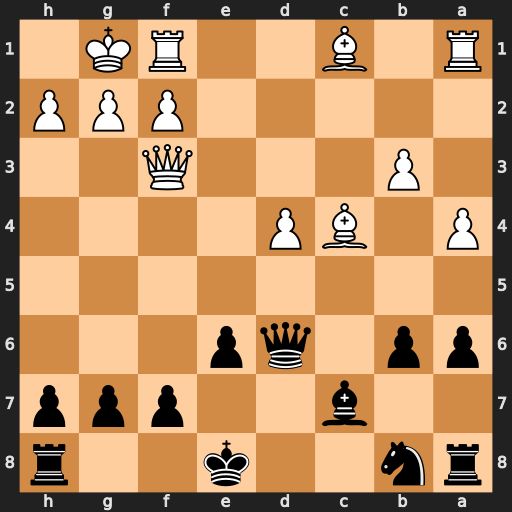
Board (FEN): rn2k2r/2b2ppp/pp1qp3/8/P1BP4/1P3Q2/5PPP/R1B2RK1
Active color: b
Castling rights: kq
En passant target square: -
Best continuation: Qxh2#